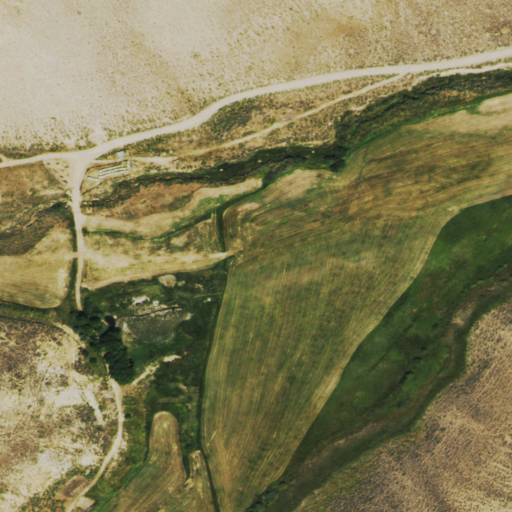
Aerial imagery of valley in Wyoming named Birdie Gulch containing herbaceous wetlands, shrub, grassland, evergreen forest, barren land, and open development